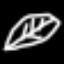
Label: leaf